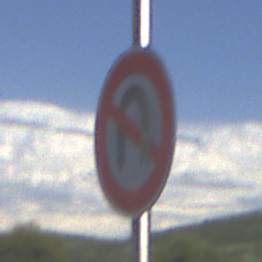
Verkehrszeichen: VerbotWenden
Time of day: MorningAfternoon
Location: Outdoor (RoadRail)
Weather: PartlyCloudy
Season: NotSpecified
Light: Natural